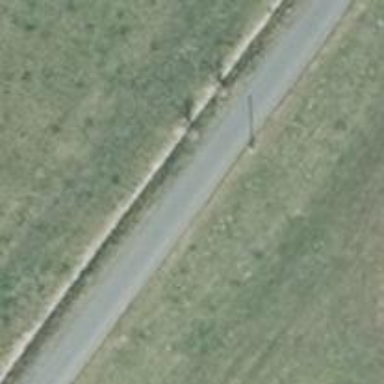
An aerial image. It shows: Power pole.